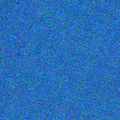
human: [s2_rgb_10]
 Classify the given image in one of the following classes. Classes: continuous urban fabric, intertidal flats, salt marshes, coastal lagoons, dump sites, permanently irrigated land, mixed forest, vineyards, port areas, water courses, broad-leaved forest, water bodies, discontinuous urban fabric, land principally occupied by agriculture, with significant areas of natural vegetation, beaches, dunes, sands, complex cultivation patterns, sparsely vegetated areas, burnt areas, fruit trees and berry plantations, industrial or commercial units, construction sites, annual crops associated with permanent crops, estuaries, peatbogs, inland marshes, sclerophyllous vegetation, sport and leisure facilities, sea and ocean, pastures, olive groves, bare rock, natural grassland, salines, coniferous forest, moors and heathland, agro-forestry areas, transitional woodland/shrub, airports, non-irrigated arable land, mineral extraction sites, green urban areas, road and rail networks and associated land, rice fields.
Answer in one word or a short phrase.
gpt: sea and ocean